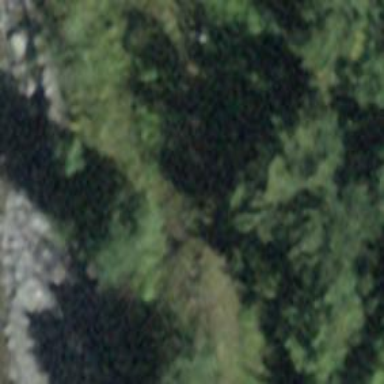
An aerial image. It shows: Bench.